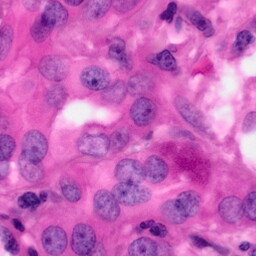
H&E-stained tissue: Pancreatic